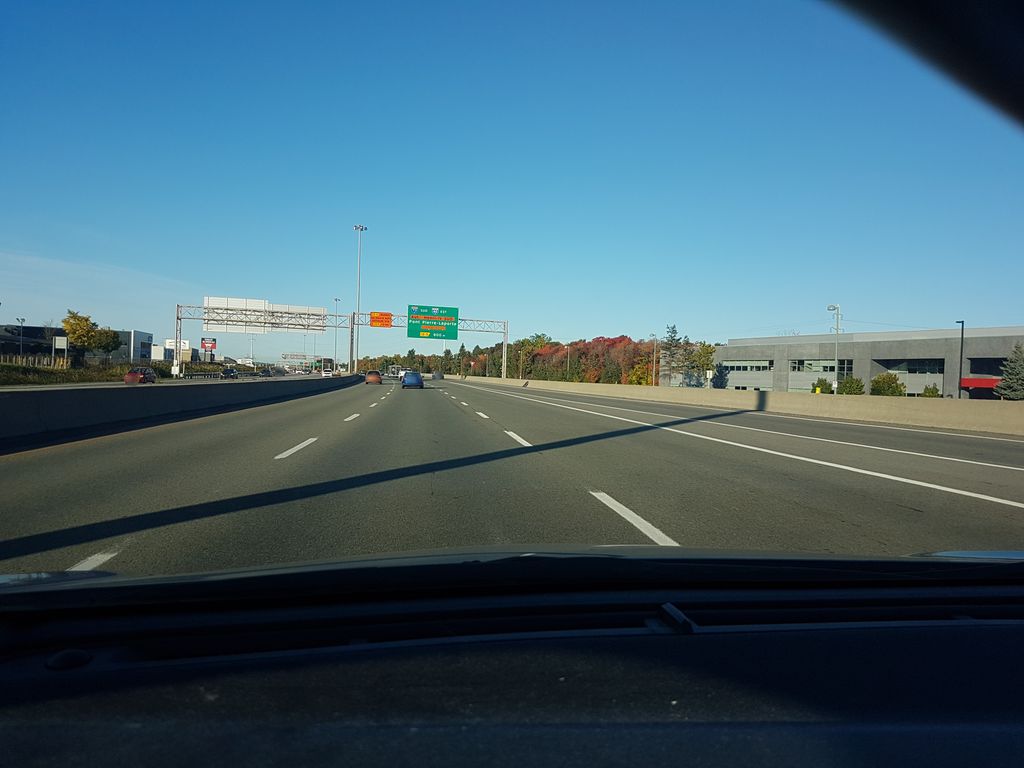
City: quebec_city